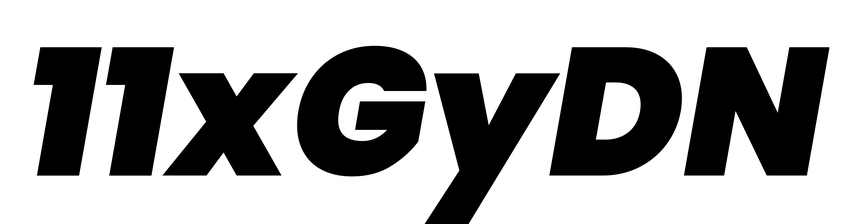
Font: Poppins-BlackItalic